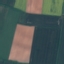
Land use / land cover: AnnualCrop